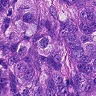
Metastatic tissue present: yes